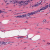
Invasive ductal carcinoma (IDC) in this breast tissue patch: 1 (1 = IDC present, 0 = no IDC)